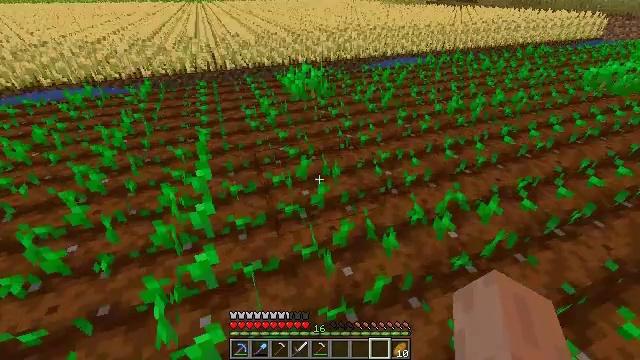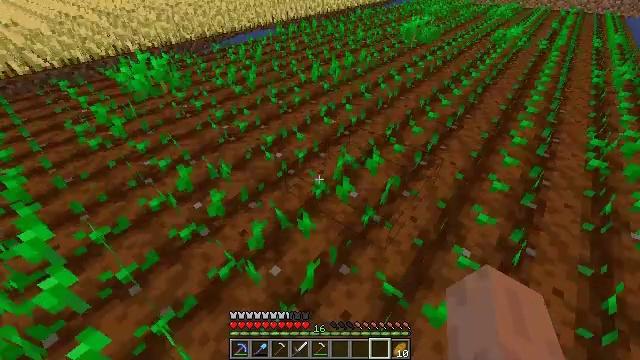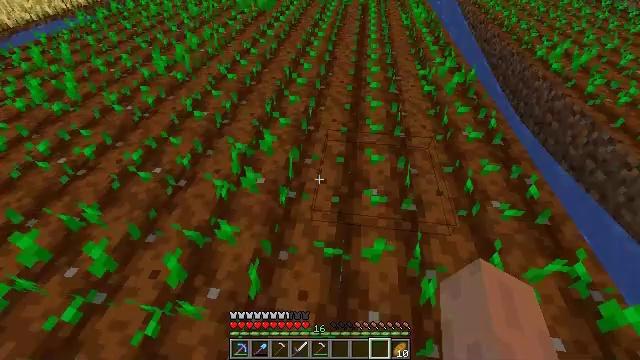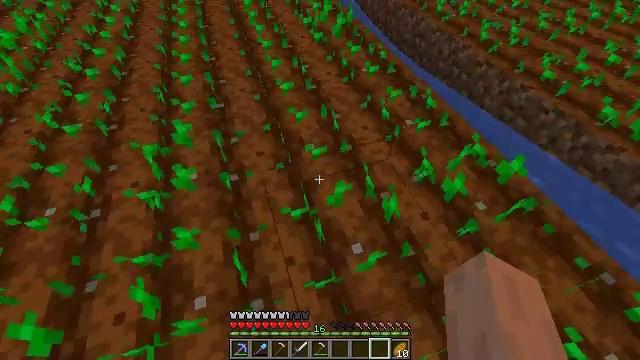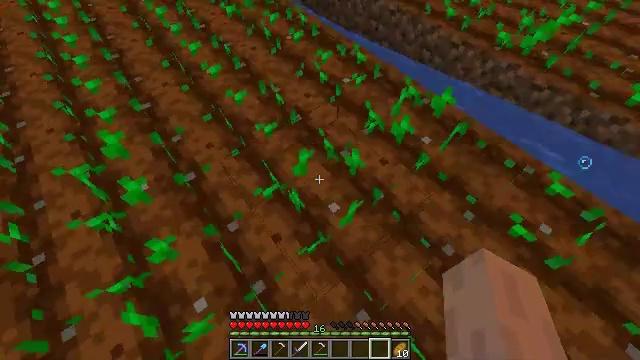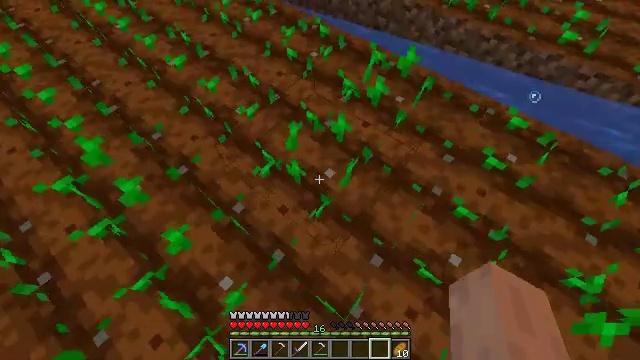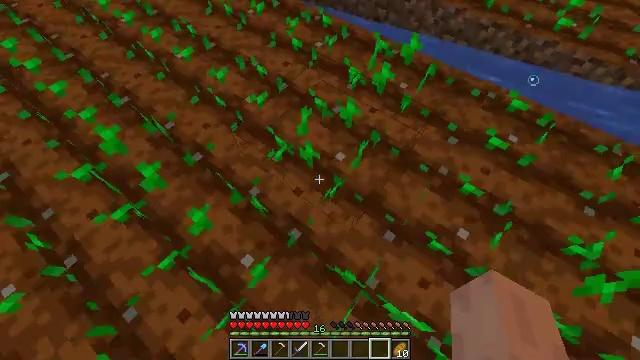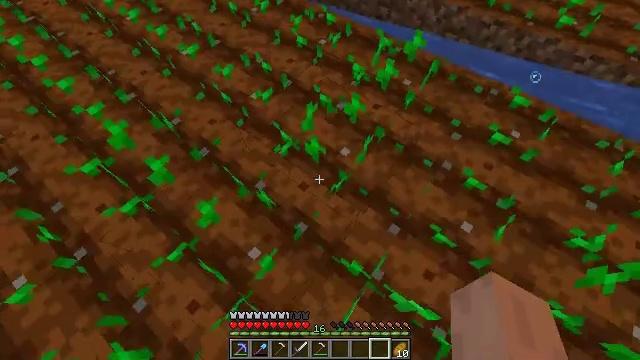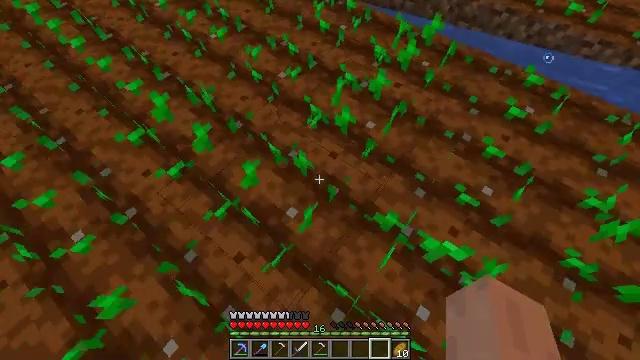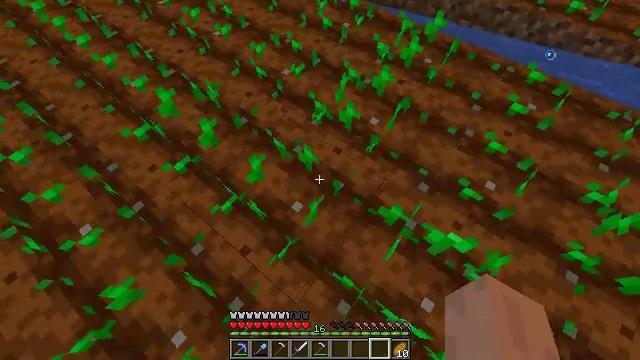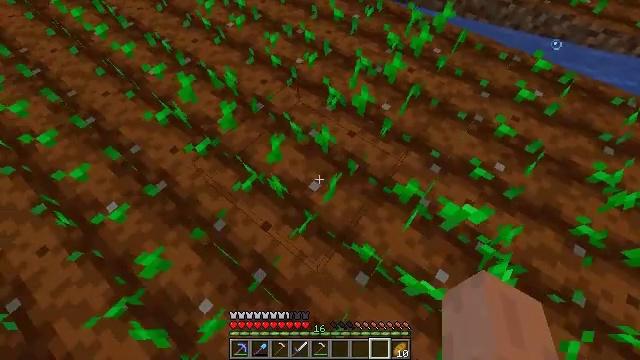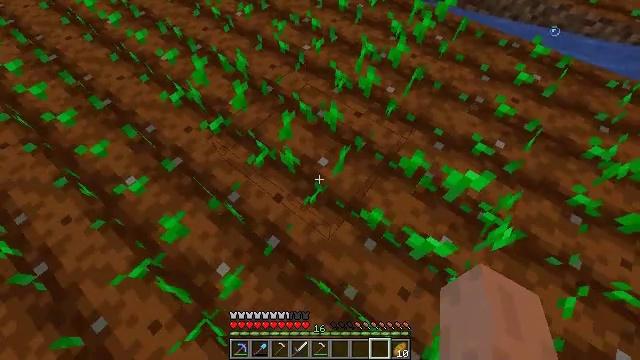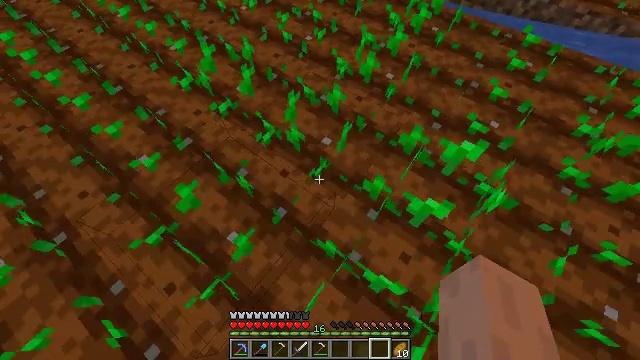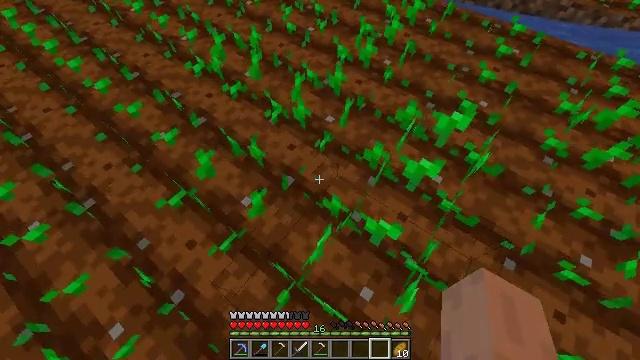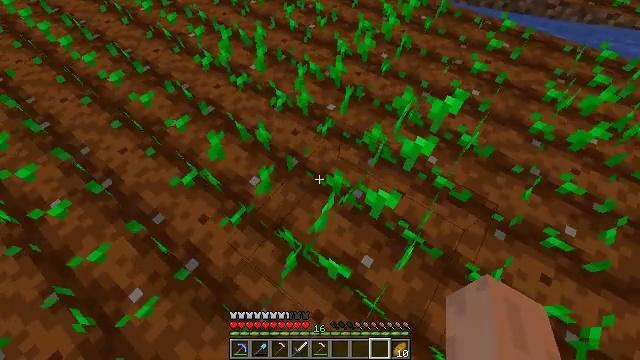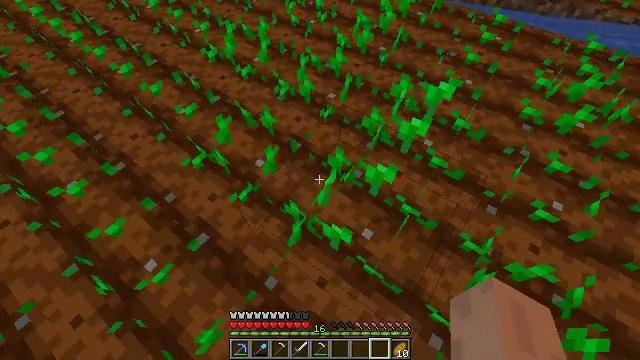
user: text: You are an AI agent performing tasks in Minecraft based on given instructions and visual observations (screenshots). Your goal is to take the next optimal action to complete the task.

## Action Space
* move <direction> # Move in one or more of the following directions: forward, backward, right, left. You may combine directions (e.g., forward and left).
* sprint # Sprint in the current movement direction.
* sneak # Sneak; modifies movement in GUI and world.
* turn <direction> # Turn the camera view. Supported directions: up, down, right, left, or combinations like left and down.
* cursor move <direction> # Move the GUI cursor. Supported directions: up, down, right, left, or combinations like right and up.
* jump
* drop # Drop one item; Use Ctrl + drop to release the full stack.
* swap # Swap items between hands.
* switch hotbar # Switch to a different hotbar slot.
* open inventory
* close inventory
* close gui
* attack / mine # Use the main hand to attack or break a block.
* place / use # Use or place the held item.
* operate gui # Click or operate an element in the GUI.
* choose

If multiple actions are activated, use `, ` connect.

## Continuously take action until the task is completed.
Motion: motion action
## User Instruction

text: Collect wheat crops.
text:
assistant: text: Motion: turn right and down
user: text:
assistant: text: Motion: move left, turn right and down
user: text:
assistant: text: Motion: move back and move left, turn right and down
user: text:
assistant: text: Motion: move back and move left, turn right and down
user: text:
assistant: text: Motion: move back and move left, turn right and down
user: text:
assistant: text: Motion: move back and move left, turn right
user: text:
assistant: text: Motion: move back and move left
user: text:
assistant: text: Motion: move back and move left
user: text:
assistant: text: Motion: move back and move left
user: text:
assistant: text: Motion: move back
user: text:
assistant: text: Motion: move back
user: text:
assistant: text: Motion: move back
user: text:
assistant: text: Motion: move back
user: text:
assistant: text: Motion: move back, turn up
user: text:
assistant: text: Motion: move back
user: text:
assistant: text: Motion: move back
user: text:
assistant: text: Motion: move back, turn up
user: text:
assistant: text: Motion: move back and move left, turn up
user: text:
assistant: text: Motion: move left, turn up
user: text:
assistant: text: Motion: move left
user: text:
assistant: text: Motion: move left
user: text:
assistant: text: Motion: move left
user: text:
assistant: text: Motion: move left
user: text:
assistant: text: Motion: move left
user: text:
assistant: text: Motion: move left, turn left
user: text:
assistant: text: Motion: move forward and move left, turn left
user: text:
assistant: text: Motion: move forward and move left, turn left
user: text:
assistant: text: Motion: move forward and move left, turn left
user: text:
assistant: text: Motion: move forward and move left, turn left
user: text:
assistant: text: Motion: move forward, turn left